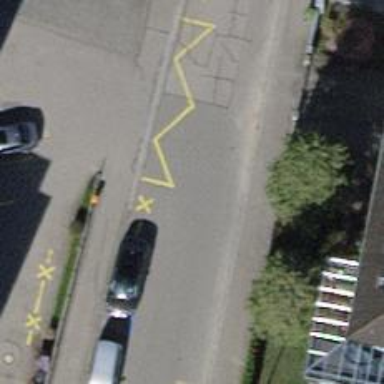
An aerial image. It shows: Public transport stop position.